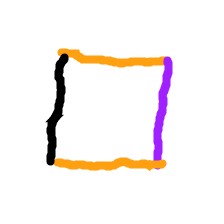
Shape: square